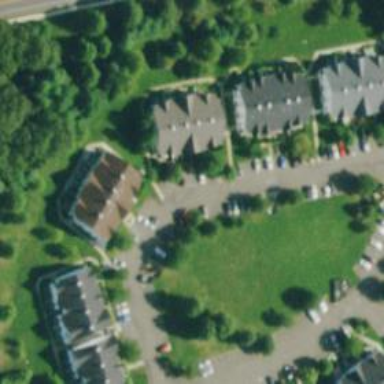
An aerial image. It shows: Living street.